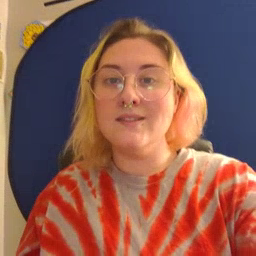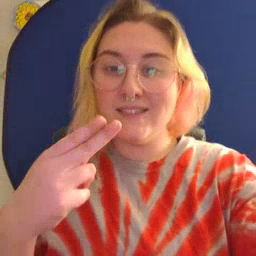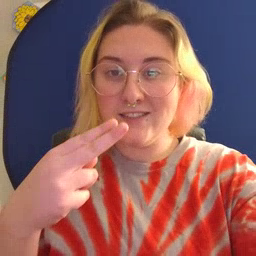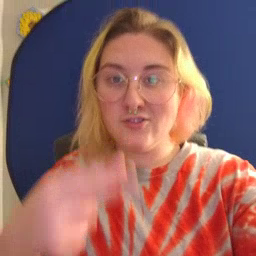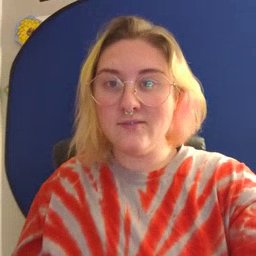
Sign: scissors